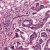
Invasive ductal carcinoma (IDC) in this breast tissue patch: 1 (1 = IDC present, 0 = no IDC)